Question: I created a page seen <URL> displays white spaces where they do not belong. All images have border="0" and the correct image width & height.
Does anybody have any advice? An image of the problem is available below:

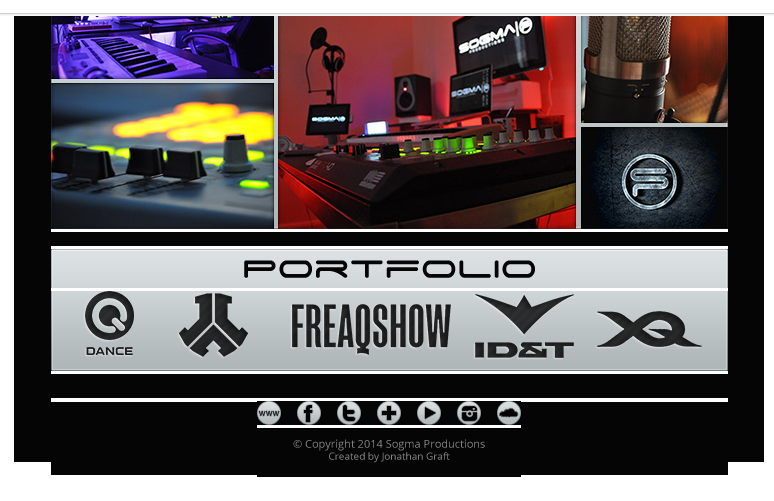
Answer: you need to set "display:block;" style on all images